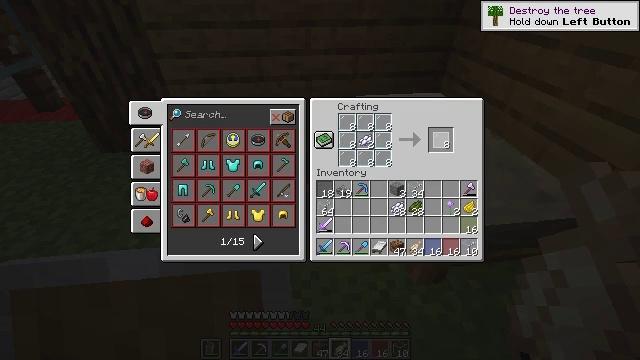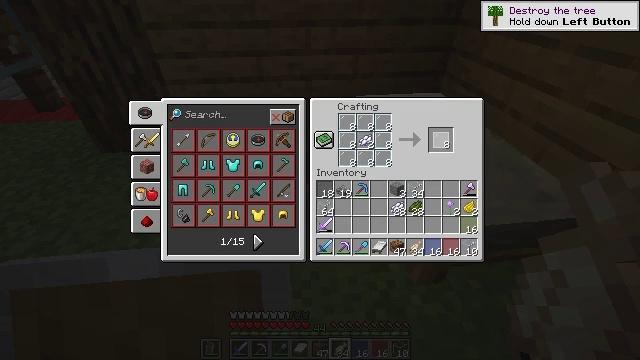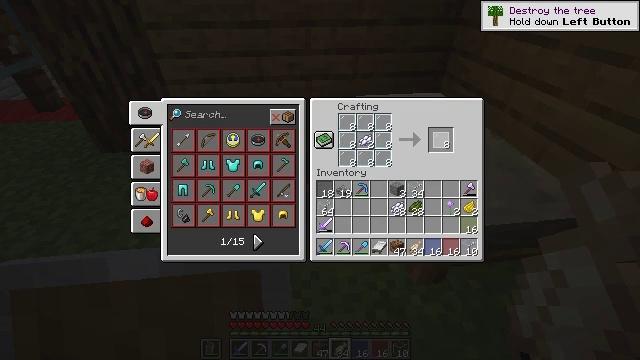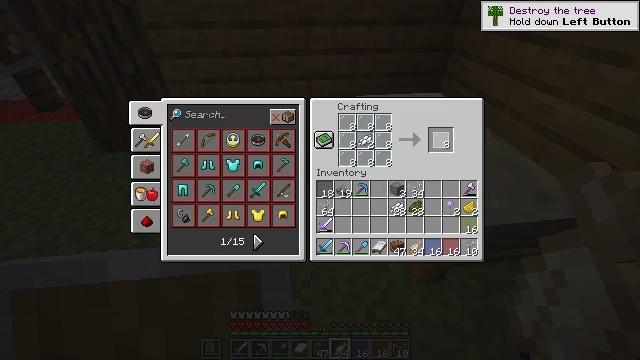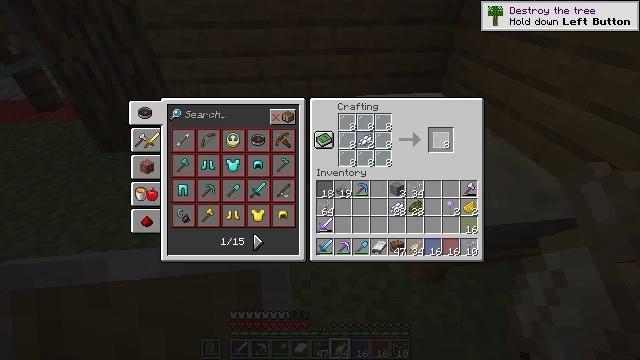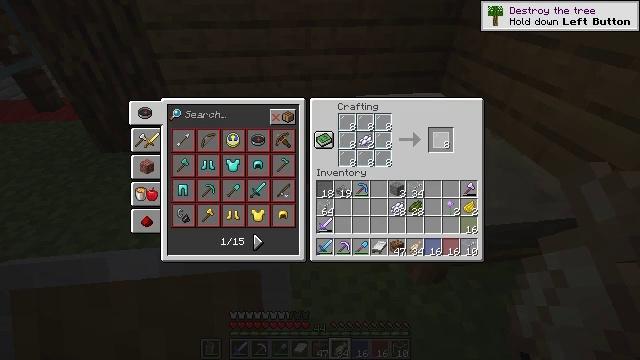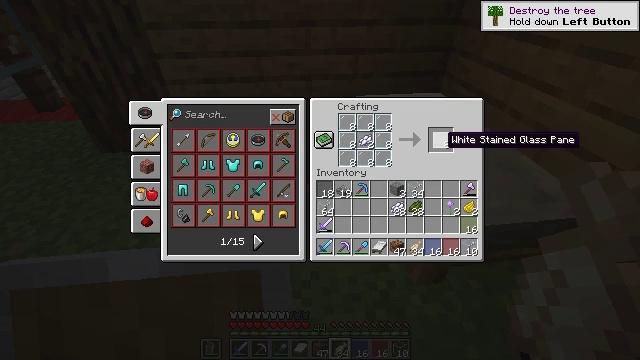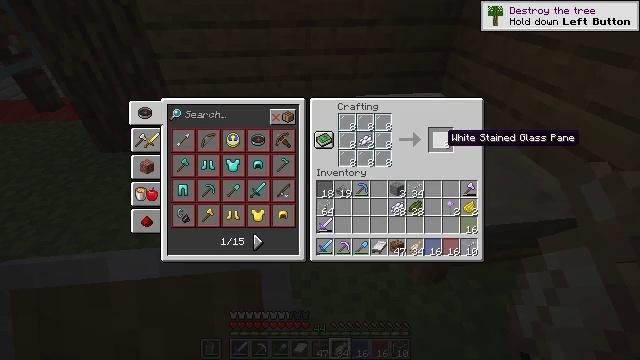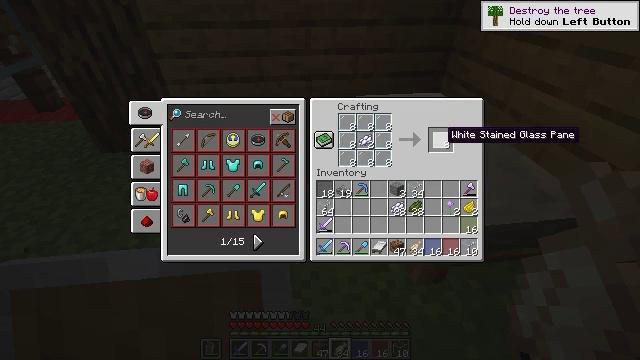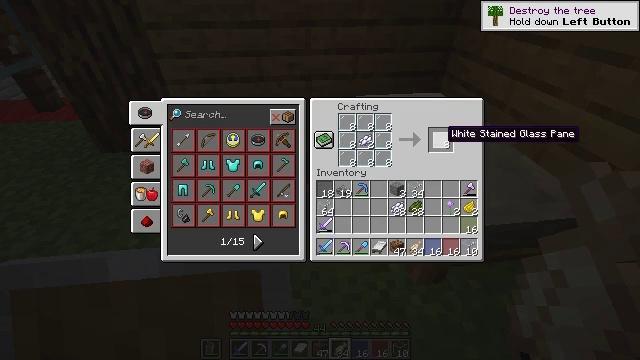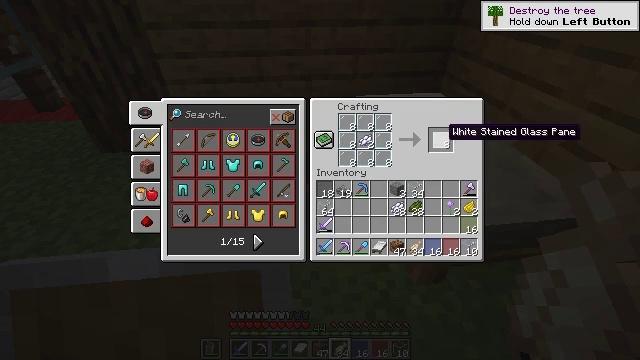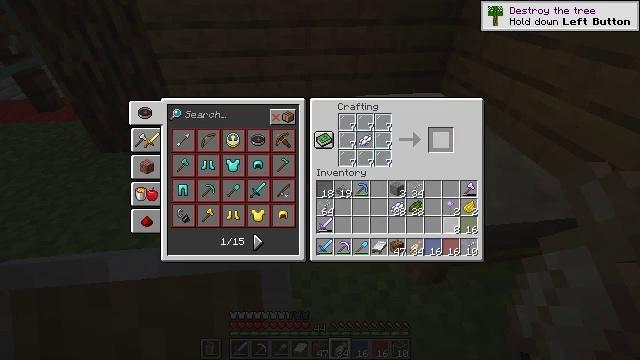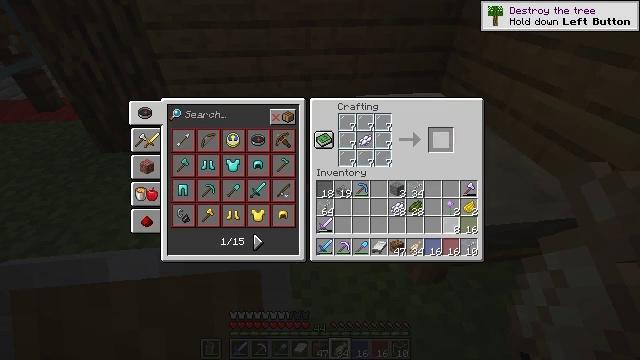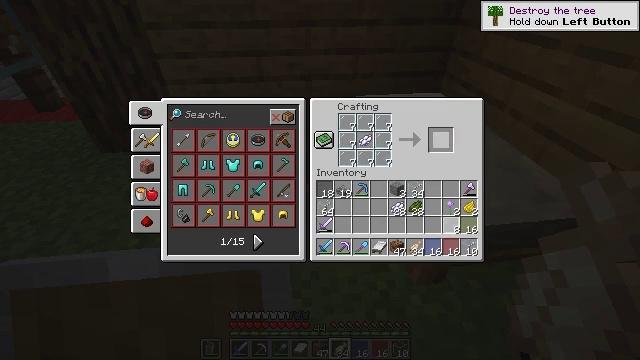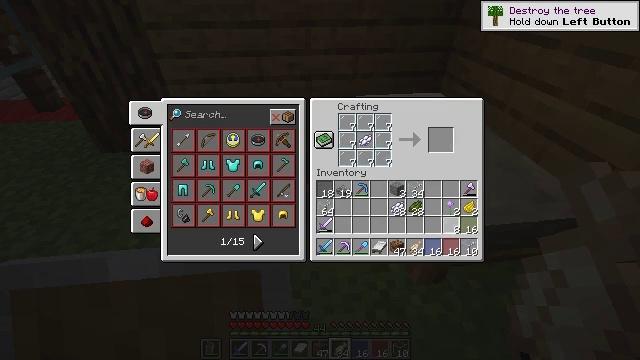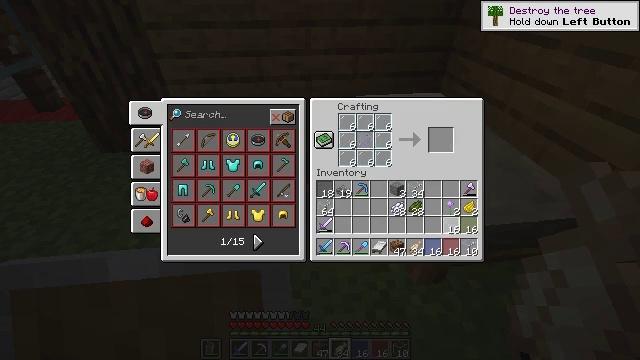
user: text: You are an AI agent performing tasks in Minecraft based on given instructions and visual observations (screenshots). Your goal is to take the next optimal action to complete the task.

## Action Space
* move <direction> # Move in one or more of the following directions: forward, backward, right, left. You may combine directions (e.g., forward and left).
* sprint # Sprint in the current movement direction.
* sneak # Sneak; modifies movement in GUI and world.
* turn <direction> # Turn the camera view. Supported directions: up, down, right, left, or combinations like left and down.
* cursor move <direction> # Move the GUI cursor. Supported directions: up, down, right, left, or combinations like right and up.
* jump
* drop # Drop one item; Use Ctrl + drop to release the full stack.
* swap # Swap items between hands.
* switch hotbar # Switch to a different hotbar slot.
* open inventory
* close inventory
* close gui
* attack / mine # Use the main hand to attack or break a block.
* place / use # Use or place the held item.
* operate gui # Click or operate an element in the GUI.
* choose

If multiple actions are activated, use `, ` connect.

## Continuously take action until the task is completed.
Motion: motion action
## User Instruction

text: Interact with a crafting table to craft white stained glass pane.
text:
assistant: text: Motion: sneak
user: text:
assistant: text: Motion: sneak
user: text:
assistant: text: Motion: sneak
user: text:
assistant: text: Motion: sneak
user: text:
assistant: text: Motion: sneak
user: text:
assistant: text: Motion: sneak
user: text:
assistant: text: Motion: sneak
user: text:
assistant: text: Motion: sneak
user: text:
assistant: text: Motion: sneak
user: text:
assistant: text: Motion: sneak
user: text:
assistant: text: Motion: sneak, choose
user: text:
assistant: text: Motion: sneak, choose
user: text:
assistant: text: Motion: sneak, choose
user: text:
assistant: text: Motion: sneak, cursor move right
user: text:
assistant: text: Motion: sneak, cursor move right and down
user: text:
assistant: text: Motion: sneak